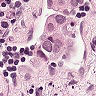
Metastatic tissue present: yes